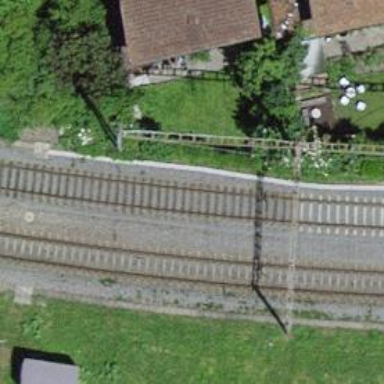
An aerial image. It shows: Single railway track with electrification through contact line.